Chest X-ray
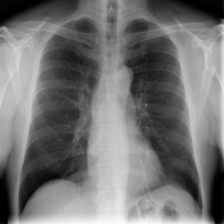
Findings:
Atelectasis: negative
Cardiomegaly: negative
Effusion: negative
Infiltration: positive
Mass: negative
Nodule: negative
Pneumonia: negative
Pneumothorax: negative
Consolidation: negative
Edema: negative
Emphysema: negative
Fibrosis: negative
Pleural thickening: negative
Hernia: negative